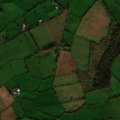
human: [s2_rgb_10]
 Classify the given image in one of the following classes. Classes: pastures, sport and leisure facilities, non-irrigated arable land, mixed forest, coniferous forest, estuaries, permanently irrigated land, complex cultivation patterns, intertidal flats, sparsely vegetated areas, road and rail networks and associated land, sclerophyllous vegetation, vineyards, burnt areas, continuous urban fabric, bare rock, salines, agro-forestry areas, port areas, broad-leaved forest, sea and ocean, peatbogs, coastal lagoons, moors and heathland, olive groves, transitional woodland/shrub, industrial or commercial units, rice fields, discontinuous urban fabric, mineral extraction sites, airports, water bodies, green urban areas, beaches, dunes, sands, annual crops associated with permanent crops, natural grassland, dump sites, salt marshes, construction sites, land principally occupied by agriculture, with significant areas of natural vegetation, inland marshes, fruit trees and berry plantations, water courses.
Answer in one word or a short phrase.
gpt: pastures